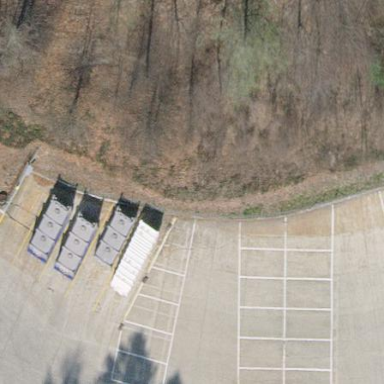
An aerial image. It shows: Parking area.